Here is the time-frequency representation (spectrogram) of a rolling-element bearing's vibration measurement. Determine the bearing's health state. Answer with exactly one of: normal, inner_race, outer_race, ball.
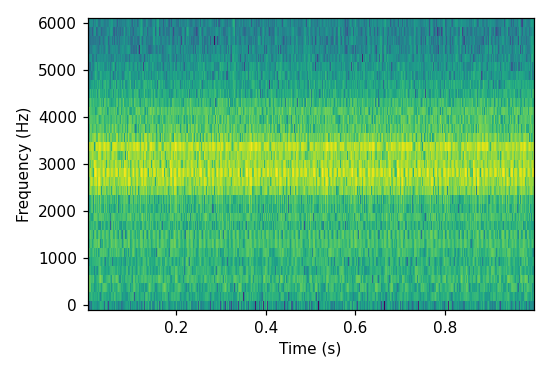
Answer: outer_race